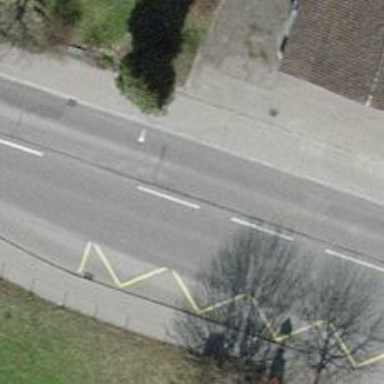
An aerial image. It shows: Trolleybus stop position for public transport.